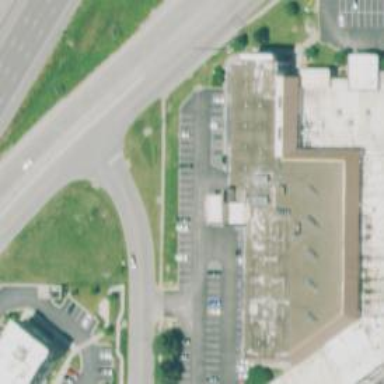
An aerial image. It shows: Parking space.